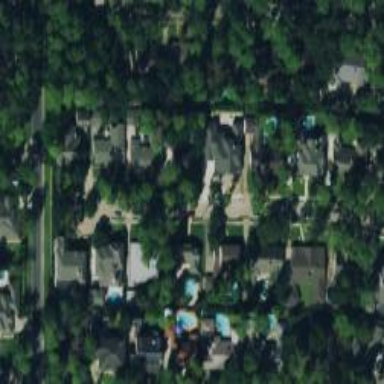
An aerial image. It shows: This residential area consists of single-family homes.